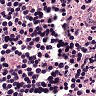
Metastatic tissue present: no